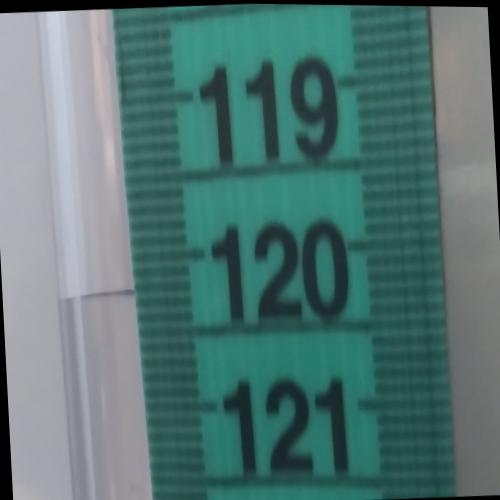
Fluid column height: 120.2 cm